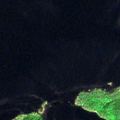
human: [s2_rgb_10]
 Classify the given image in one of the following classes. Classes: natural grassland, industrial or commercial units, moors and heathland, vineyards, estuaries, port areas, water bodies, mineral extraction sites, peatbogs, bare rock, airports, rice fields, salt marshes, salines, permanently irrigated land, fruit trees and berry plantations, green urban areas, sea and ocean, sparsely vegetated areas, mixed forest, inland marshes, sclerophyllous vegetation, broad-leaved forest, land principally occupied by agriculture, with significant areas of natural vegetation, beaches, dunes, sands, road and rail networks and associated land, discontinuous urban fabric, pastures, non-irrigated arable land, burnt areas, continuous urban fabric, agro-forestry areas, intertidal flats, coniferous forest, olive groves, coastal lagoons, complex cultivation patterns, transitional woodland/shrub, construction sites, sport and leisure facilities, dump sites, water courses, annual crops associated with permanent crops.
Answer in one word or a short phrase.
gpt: coniferous forest, mixed forest, water bodies